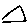
Label: triangle